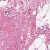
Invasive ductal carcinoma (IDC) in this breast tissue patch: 0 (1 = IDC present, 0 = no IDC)